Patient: sex F, age 72
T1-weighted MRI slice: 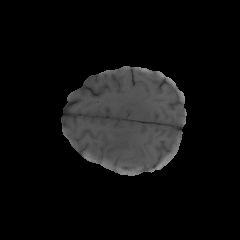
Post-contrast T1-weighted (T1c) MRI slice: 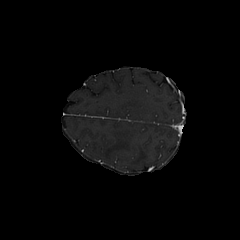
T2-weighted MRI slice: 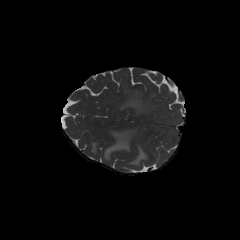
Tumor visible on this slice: yes
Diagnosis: Glioblastoma, IDH-wildtype
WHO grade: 4